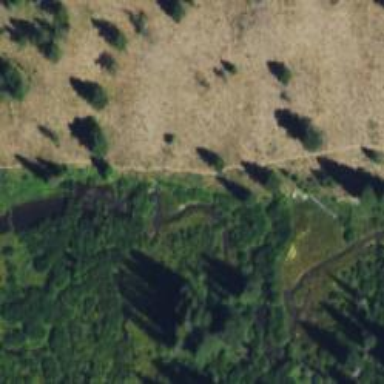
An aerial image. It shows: Trail path.